Question: What is the value of this measurement?
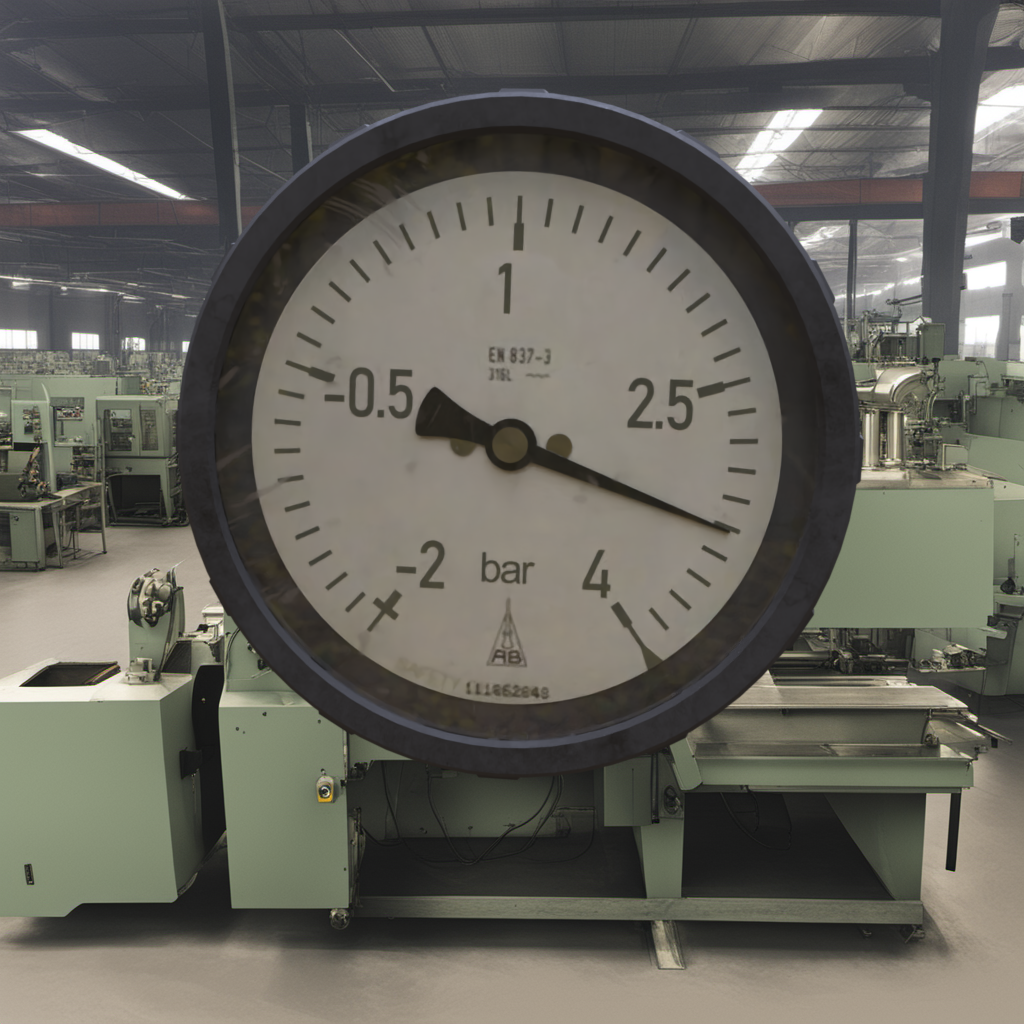
Answer: The result is 3.3
Question: What is the reading range of the measurement in the image?
Answer: The range is from -2 to 4
Question: What is the minimum and maximum value range of the measurement in the image?
Answer: The minimum value is -2 and the maximum value is 4